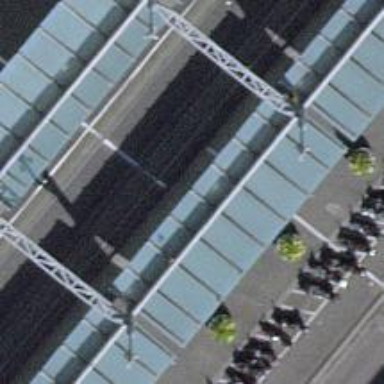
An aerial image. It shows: Tram stop with public transport stop position for trams.